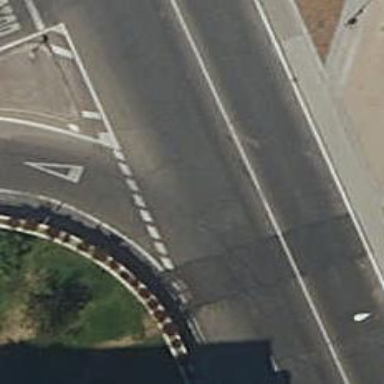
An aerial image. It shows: Road with "give way" sign.